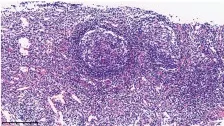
Histopathology and immunohistochemistry of the lymph nodes of this patient. In December 2020,. HE staining revealed lymphoid tissue had a proliferative change (10x).
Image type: pathology (immunostaining)